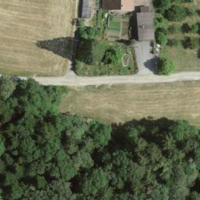
EUNIS habitat code: 52
Species observed at this site:
Geum rivale